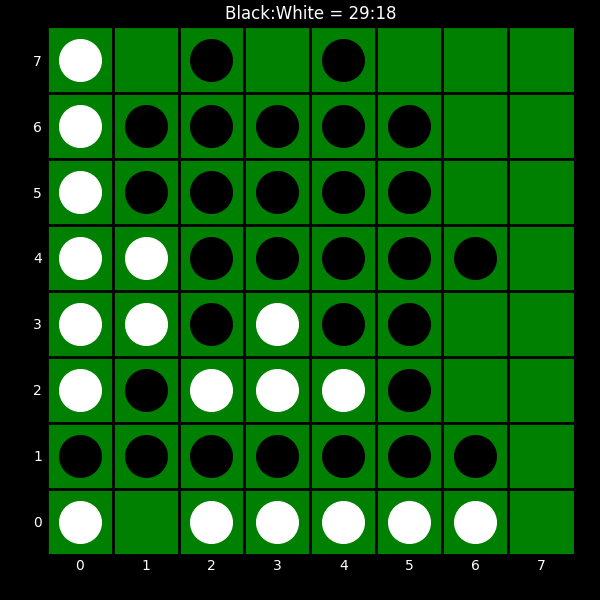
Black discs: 29
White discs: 18